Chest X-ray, PA view. Patient: 63 years old, sex M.
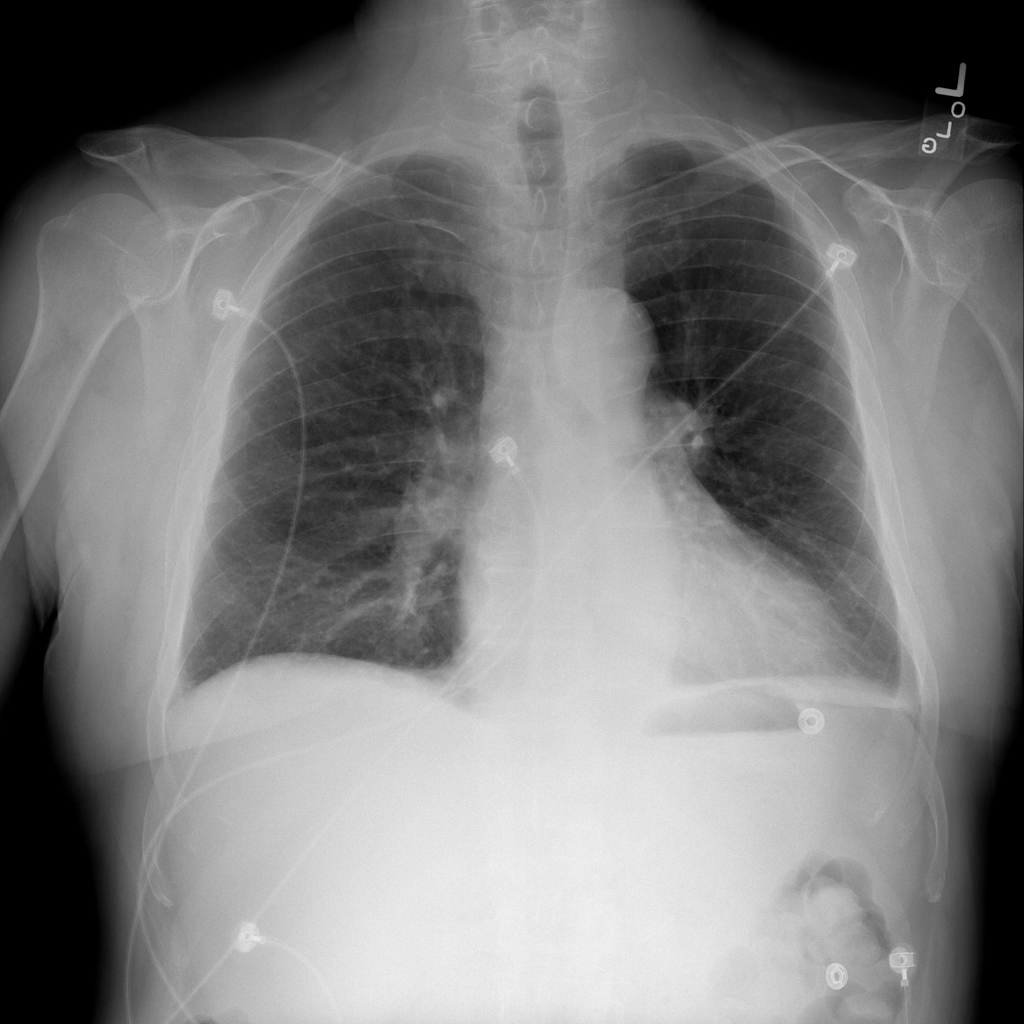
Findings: Effusion, Infiltration